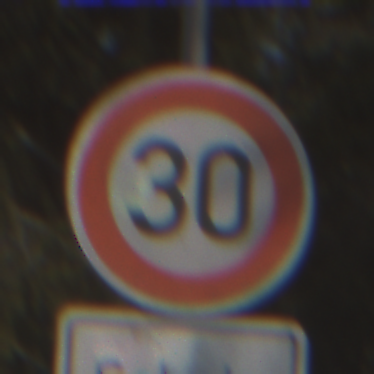
Verkehrszeichen: Geschwindigkeit30
Zusatzzeichen unten: HinweisDurchVerbaleAngabe8
Umgebung: Outdoor, Nature
Tageszeit: Midday
Wetter: PartlyCloudy
Licht: Natural
Jahreszeit: NotSpecified
Kontrast: HighContrast